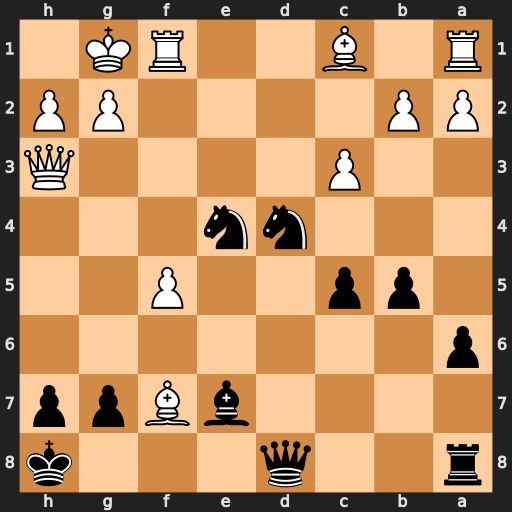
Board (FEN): r2q3k/4bBpp/p7/1pp2P2/3nn3/2P4Q/PP4PP/R1B2RK1
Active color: b
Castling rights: -
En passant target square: -
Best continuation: Ne2+ Kh1 Nf2+ Rxf2 Qd1+ Rf1 Qxf1#